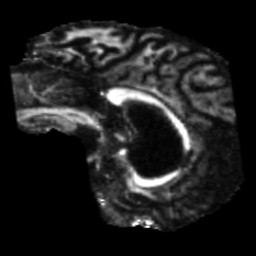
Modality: FA
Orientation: sagittal
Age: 67
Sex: male
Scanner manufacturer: siemens
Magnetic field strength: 3 T
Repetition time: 5.25 s
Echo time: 0.08 s